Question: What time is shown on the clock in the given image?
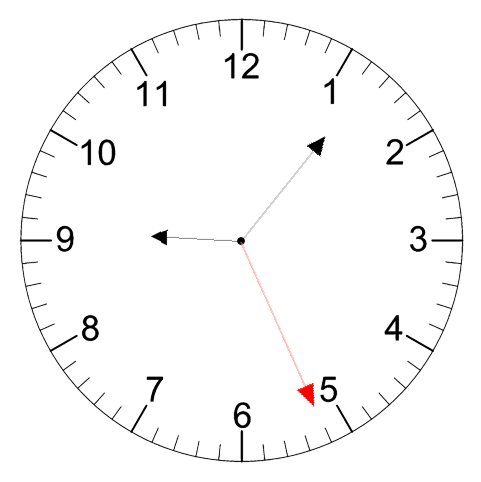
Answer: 09:06:26